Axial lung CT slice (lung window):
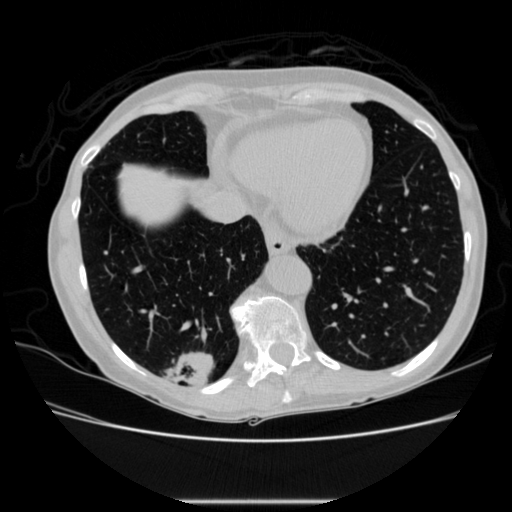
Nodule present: no